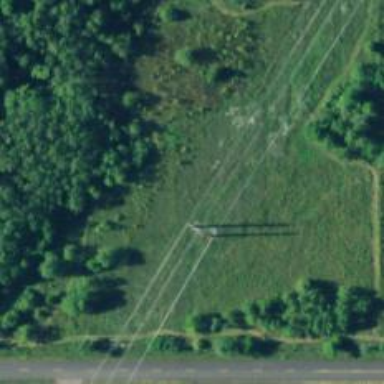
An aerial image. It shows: Power tower.